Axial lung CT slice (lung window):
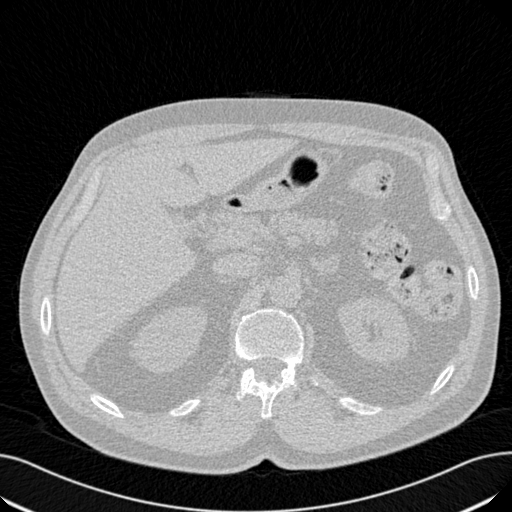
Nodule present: no